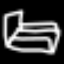
Label: bed